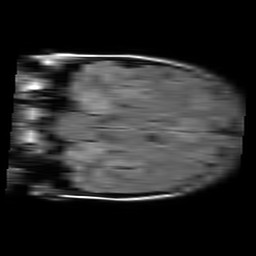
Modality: FLAIR
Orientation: coronal
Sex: female
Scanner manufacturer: philips
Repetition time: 11 s
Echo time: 0.125 s